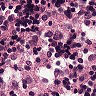
Metastatic tissue present: no